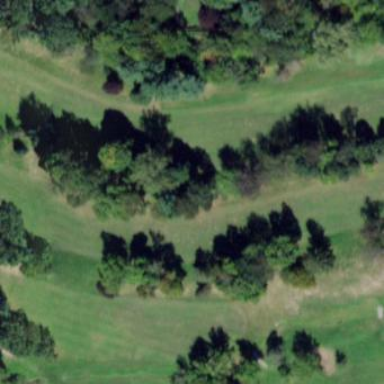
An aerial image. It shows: Golf fairway surrounded by grass.